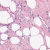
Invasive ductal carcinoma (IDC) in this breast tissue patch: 0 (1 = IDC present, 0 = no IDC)